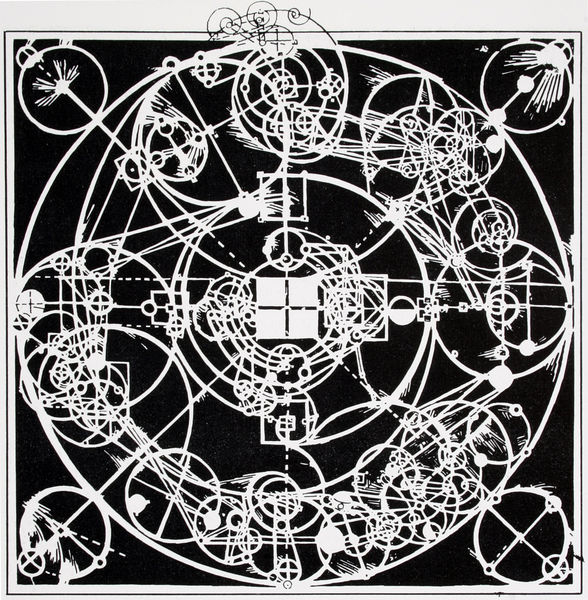
Titel: Idealstadt, Grundrissdiagramm
Künstler: Lebbeus Woods
Schlagwörter: weiß, komposition, schwarz, zeichnung, rahmen, kreis, abstrakt, formen, linien, symmetrie, uhr, striche, kurven, geflecht, kreuz, rechteck, technik, schwarzweiß, kreise, ecken, schnörkel, rosette, struktur, zentrum, spirale, geometrie, quadrat, arabeske, gestrichelt, gewinde